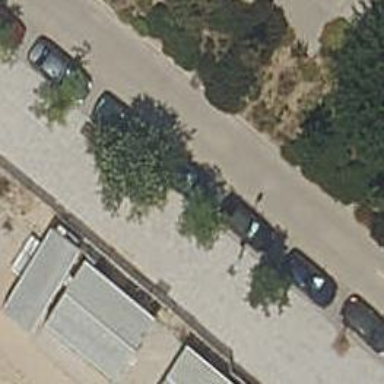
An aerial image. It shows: Street-side parking area.